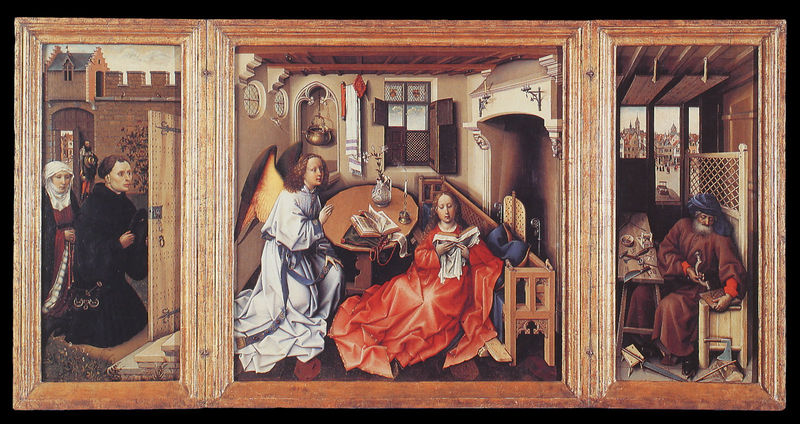
Titel: Tryptichon mit der Verkündigung
Künstler: Robert Campin
Institution: New York, The Metropolitan Museum of  Art
Schlagwörter: mann, frau, tür, weiss, rot, bild, kamin, engel, buch, gebet, altar, mönch, maria, erzengel, altarbild, josef, verkündigung, tryptichon, stifter, fran, heiliger geist, gabriel, triptichon, erzengel gabriel